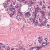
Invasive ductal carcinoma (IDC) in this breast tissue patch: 0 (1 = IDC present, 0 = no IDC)